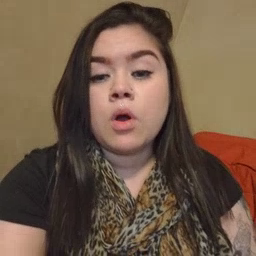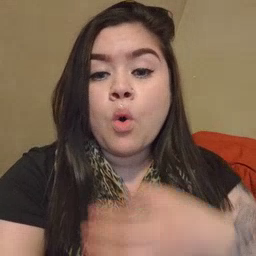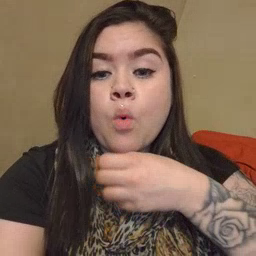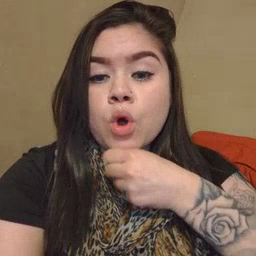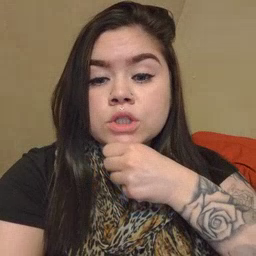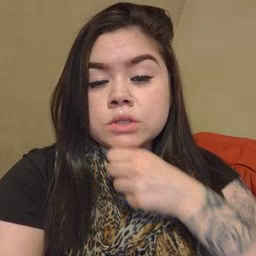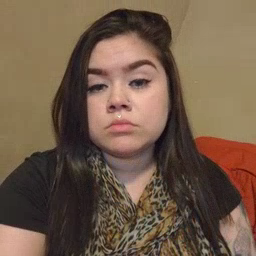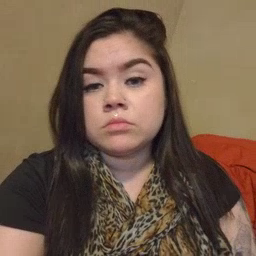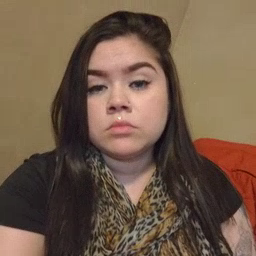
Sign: orange